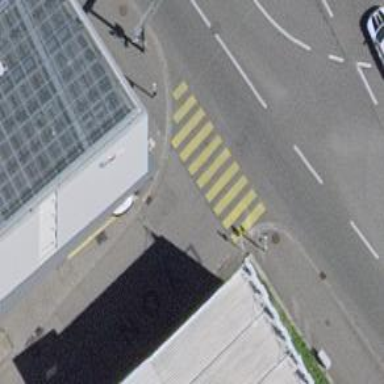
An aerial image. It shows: Unclassified asphalt road without sidewalk.